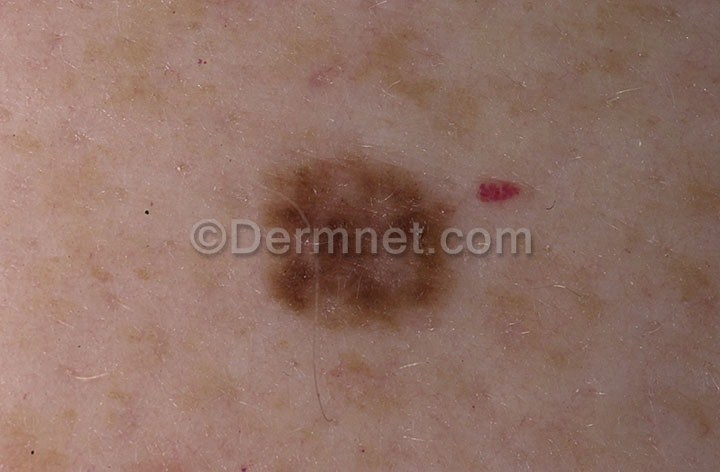
Disease: Melanoma Skin Cancer Nevi and Moles